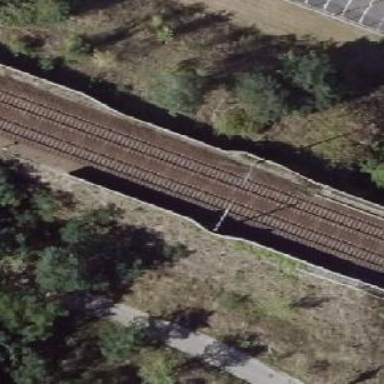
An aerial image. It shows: Milestone along the railway with catenary mast.